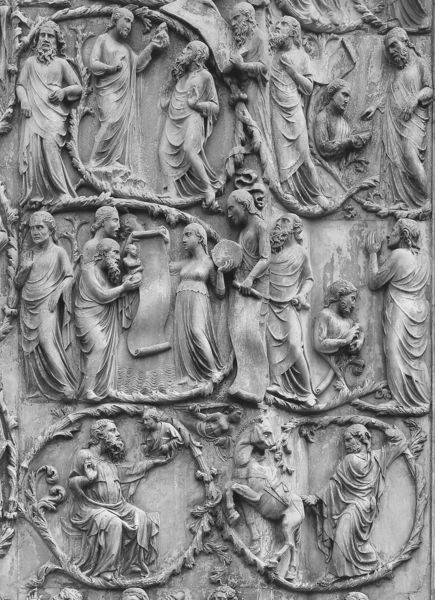
Titel: Orvieto, Dom, Fassadenschmuck
Künstler: Lorenzo Maitani
Standort: Orvieto, Dom (EU - I - Umbrien)
Schlagwörter: baum, blätter, mann, umhang, bäume, frauen, menschen, busen, frau, kleid, männer, bart, bibel, stein, personen, girlande, gotik, pferd, ranken, relief, figuren, büste, bronze, faltenwurf, knien, beten, jesus, toga, schriftrolle, heilige, szenen, halbrelief, gleichnis, ffrau, dfg, b#rte